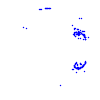
Particle: pion